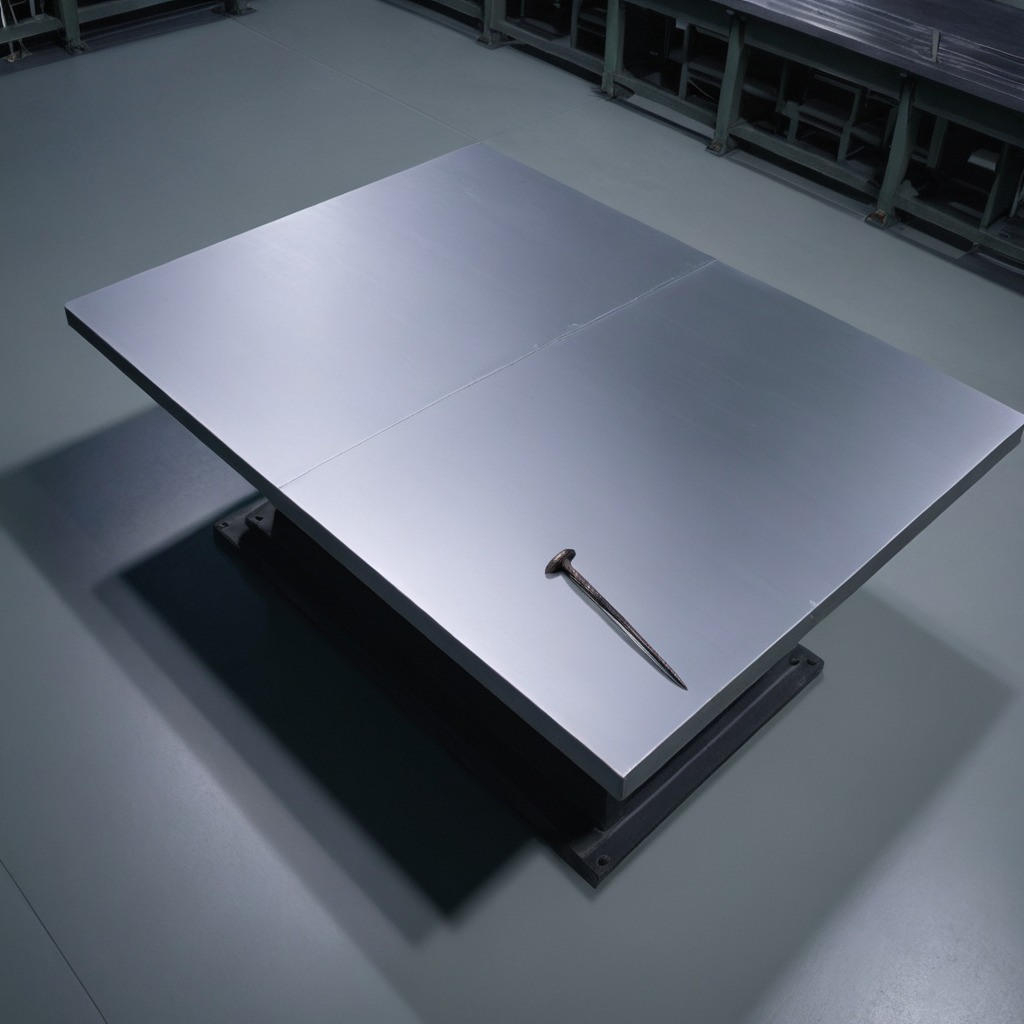
An iron nail is lying on a clean empty table in a basement in the evening soft directional lighting on the tabletop realistic grain studio-quality clarity centered framing